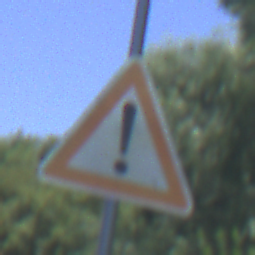
Verkehrszeichen: Gefahrenstelle
Umgebung: Outdoor, Nature
Tageszeit: Midday
Wetter: Clear
Licht: Natural
Jahreszeit: Summer
Kontrast: HighContrast